Question: Here's what I need to pull off in CSS (it's terribly ugly, but it shows my problem well as an example):

We've got a gradient over text with a drop shadow on a background that has a slight gradient.
I've tried every method I could find.
<URL> won't work with a text-shadow.
The PNG overlay method won't work because I don't have a solid color background.
<URL> won't work because it requires me putting the text string in the CSS and my text will be dynamic.
So, I'm stumped.
It doesn't need to work in every browser (I'm fine with ignoring IE, if necessary). If it only works in Webkit browsers, that'd be fine as well.
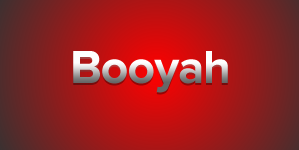
Answer: That should be the answer:
'''
<h1><span>Filthy</span></h1>
'''
'''
h1 {
position: relative;
font-size: 300px;
line-height: 300px;
text-shadow: -3px 0 4px #006;
}
h1 span {
position: absolute;
top: 0;
z-index: 2;
color: #d12;
-webkit-mask-image: -webkit-gradient(linear, left top, left bottom, from(rgba(0,0,0,1)), to(rgba(0,0,0,0)));
}
h1:after {
content: attr(cssFilthyHack);
color: #000;
text-shadow: 3px 3px 1px #600;
}
'''
'''
$('h1').each(function(i, e){
var el = $(e);
el.attr('cssFilthyHack', el.find('span').html());
});
'''
---
The important thing is to use 'content: attr(cssFilthyHack);' to extract the text from the 'h1' text. You could add the text a second time in html like this
'''
<h1 cssFilthyHack="Filthy"><span>Filthy</span></h1>
'''
Or you use the js jQuery method to do this automatically.
---
Replaced the a tag with span, added js function.
See the example here in action: <URL>